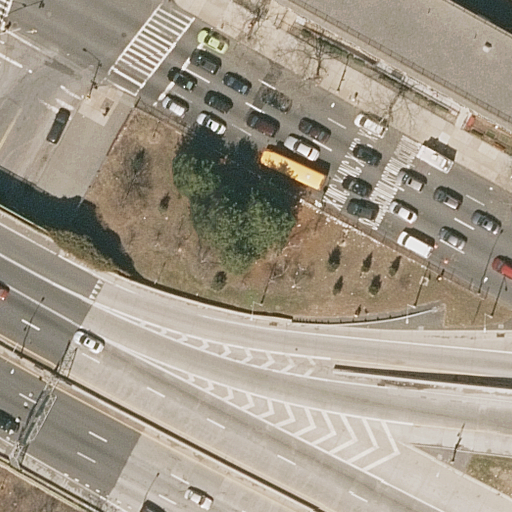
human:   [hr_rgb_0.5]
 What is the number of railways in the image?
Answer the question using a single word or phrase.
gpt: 0

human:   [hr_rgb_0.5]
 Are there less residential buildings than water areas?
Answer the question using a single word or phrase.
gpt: no

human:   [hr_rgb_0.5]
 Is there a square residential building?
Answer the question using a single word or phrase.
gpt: no

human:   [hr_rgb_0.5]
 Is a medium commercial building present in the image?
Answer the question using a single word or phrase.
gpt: no

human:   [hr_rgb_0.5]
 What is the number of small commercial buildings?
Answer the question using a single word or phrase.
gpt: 0

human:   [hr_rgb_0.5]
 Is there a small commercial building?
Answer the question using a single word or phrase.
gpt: no

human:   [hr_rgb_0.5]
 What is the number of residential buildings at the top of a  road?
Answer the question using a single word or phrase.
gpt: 1

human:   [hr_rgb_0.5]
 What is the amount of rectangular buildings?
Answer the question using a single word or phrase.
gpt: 1

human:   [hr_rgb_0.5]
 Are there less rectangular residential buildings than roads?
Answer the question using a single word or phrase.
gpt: yes

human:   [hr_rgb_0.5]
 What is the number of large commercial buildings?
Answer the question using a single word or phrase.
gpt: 0

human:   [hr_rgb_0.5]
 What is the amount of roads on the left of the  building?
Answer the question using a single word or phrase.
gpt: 6

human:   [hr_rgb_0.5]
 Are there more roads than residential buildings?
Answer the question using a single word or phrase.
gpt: yes

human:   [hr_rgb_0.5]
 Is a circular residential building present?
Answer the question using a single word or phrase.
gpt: no

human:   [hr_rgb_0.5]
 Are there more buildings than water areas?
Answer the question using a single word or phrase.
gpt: yes

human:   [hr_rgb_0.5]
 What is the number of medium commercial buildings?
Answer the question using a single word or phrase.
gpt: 0

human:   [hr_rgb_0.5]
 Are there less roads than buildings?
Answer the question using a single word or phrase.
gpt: no

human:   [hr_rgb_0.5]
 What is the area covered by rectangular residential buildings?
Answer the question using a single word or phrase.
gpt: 2391m2

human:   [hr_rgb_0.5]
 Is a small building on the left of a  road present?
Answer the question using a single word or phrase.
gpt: no

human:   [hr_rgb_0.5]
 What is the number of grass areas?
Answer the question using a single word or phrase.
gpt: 0

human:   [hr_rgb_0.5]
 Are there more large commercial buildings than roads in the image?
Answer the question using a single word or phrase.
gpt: no

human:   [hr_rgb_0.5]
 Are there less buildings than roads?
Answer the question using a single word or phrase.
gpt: yes

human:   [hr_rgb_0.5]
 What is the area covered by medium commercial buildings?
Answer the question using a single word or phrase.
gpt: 0m2

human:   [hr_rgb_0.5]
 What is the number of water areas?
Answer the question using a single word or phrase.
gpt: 0

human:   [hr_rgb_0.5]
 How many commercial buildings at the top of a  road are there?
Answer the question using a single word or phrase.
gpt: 0

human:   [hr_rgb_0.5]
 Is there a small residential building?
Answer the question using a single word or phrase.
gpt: no

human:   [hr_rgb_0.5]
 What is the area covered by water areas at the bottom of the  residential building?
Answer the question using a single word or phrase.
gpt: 0m2

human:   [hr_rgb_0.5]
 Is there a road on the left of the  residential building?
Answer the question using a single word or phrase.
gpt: yes

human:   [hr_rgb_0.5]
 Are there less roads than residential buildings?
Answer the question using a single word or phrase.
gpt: no

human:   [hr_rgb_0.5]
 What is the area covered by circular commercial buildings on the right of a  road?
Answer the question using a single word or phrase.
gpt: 0m2

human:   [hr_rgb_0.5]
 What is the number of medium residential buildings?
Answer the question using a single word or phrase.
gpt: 0

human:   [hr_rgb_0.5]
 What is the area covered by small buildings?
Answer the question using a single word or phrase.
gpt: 0m2

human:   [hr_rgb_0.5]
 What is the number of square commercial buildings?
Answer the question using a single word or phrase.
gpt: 0

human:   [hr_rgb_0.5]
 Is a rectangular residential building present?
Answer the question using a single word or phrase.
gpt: yes

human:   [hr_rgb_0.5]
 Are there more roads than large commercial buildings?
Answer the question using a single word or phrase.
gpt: yes

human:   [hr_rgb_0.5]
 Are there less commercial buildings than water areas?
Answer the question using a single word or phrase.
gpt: no

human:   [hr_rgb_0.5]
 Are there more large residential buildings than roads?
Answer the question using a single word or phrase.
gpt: no

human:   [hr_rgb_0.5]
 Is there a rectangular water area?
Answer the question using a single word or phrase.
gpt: no